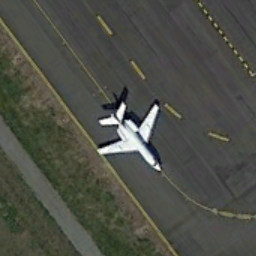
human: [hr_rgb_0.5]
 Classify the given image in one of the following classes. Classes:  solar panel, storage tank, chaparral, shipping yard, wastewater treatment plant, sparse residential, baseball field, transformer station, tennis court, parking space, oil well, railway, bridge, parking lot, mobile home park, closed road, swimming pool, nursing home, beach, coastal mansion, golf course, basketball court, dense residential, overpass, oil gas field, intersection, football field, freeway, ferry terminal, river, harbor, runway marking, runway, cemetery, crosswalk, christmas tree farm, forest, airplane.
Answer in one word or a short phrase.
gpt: airplane